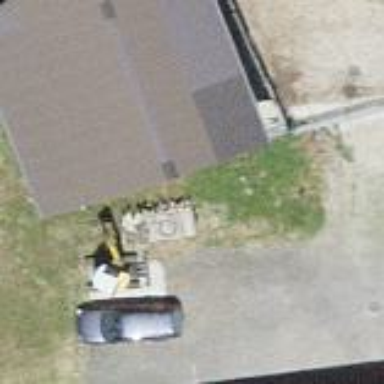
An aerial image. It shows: Shed.